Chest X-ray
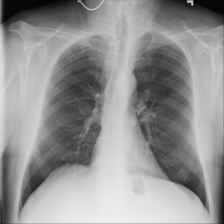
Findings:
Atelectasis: negative
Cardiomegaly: negative
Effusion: negative
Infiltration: negative
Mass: negative
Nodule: negative
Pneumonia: negative
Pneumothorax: negative
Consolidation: negative
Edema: negative
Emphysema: negative
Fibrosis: negative
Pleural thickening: negative
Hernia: negative